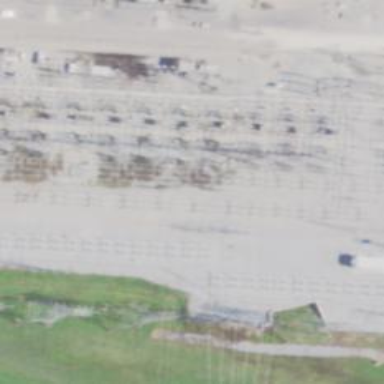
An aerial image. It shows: Switch for power supply.